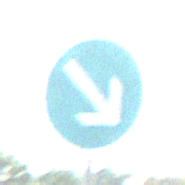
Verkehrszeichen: VorgeschriebeneVorbeifahrtRechts
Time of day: MorningAfternoon
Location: Outdoor (Nature)
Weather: PartlyCloudy
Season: NotSpecified
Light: Natural